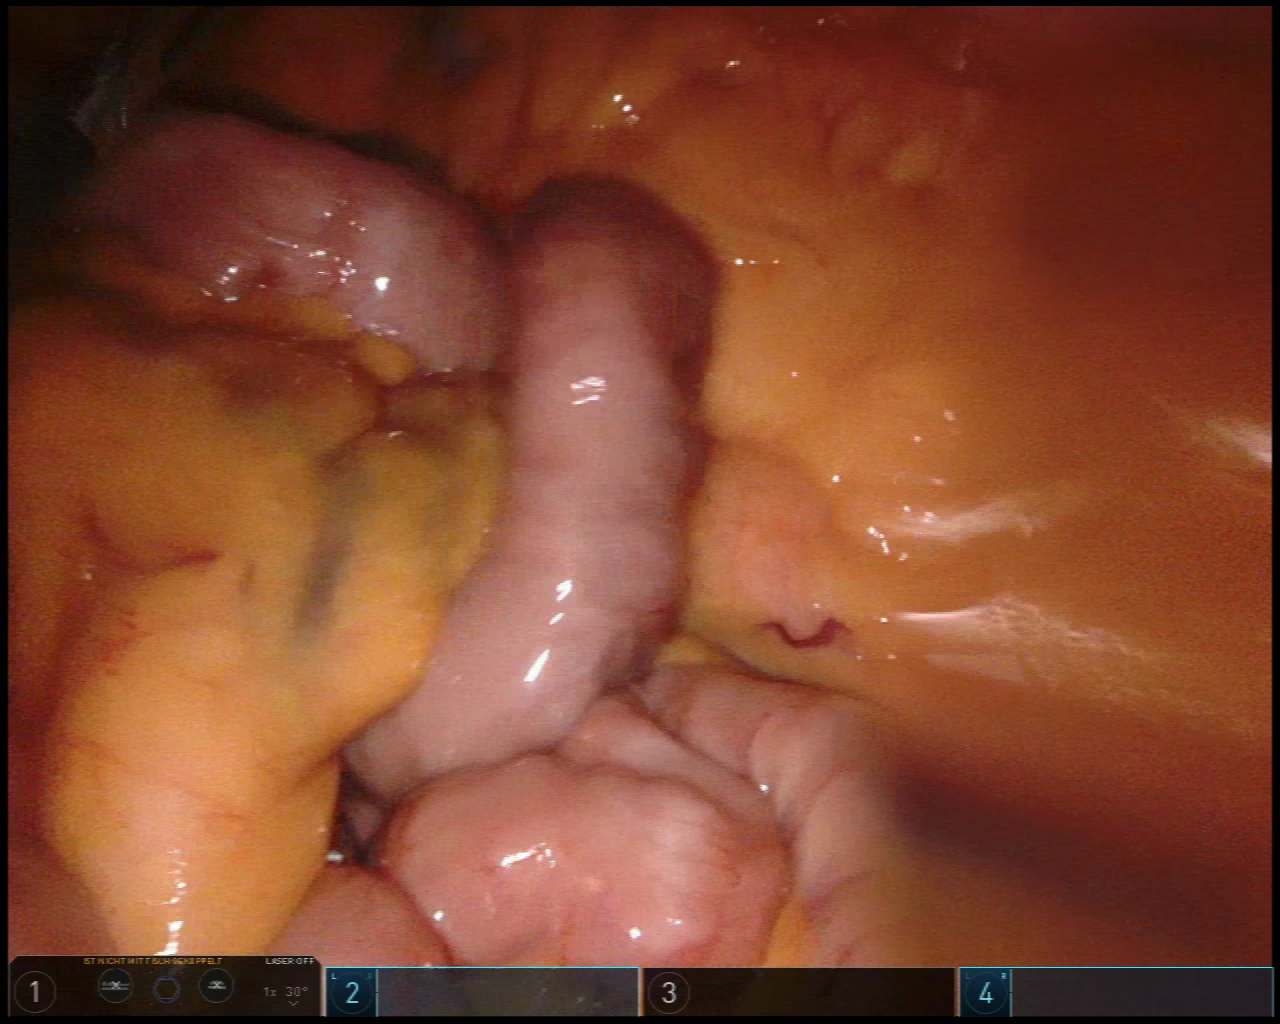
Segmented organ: small_intestine
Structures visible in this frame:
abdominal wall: no
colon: no
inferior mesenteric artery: no
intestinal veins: no
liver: no
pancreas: no
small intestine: yes
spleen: no
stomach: no
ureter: no
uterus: no
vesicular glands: no